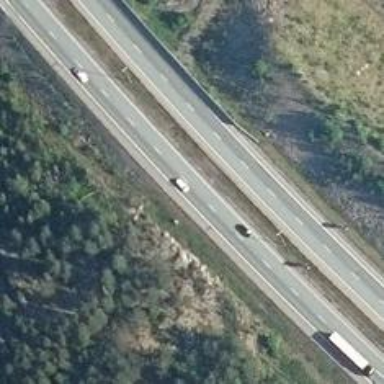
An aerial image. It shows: Asphalt motorway.